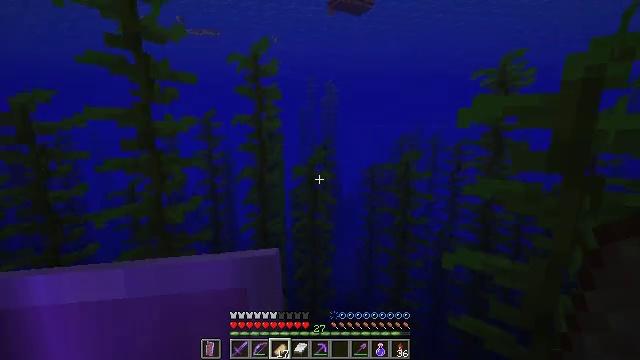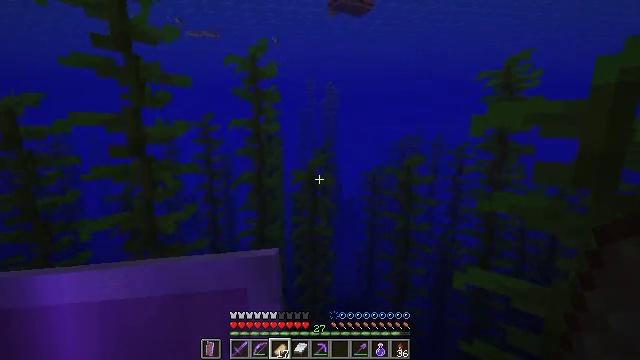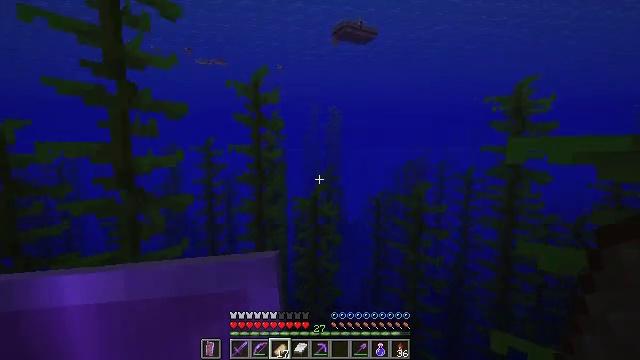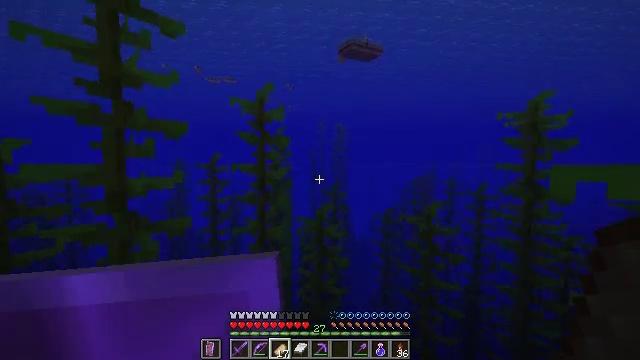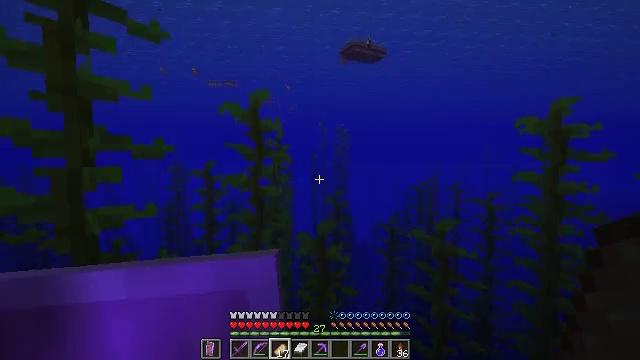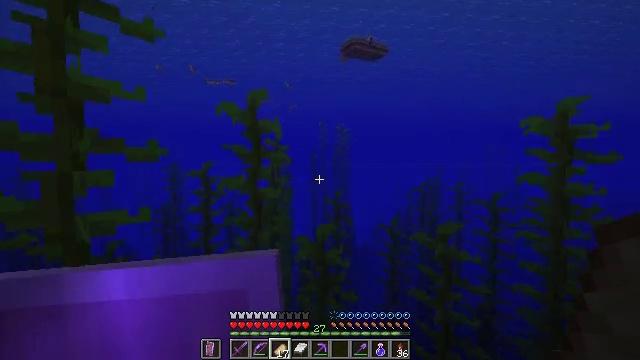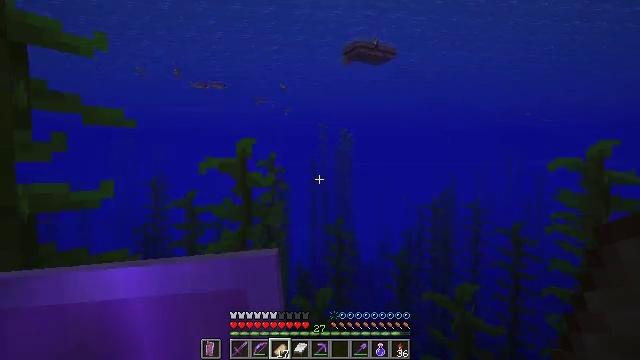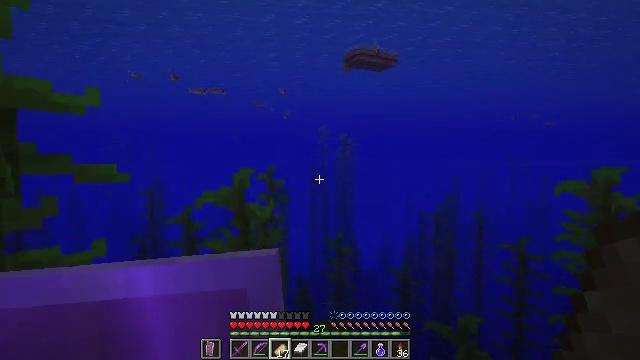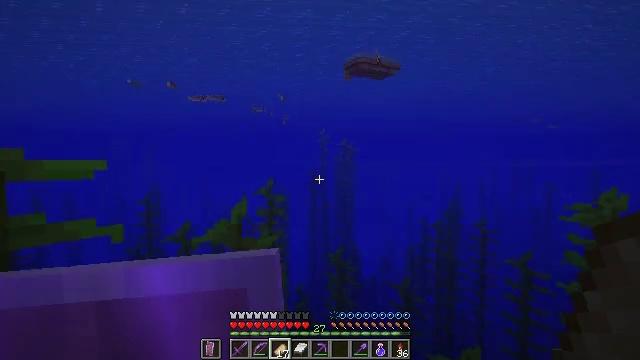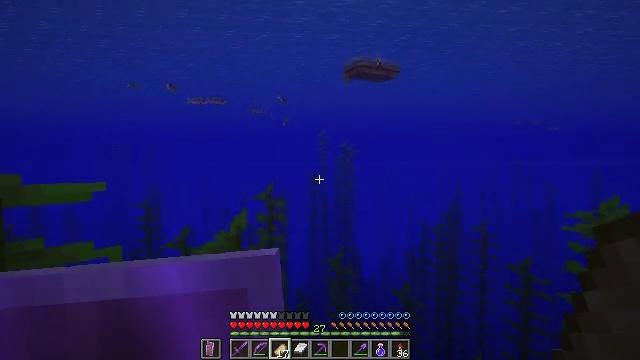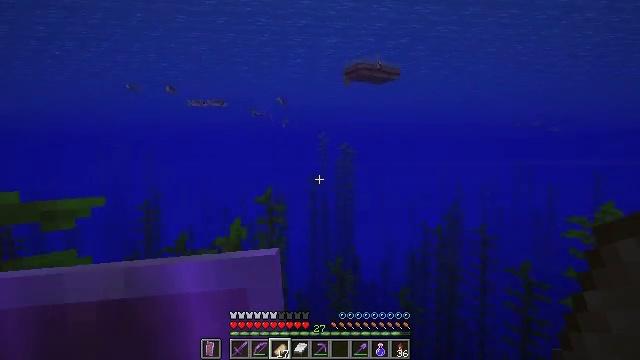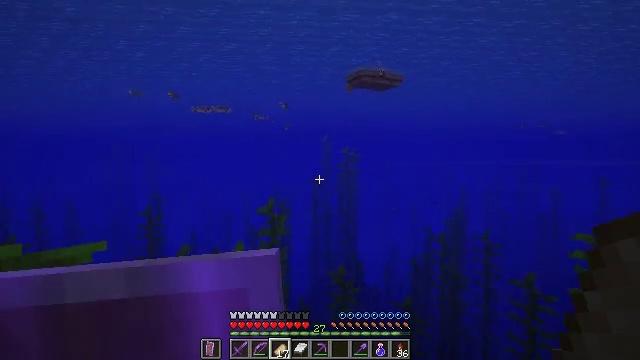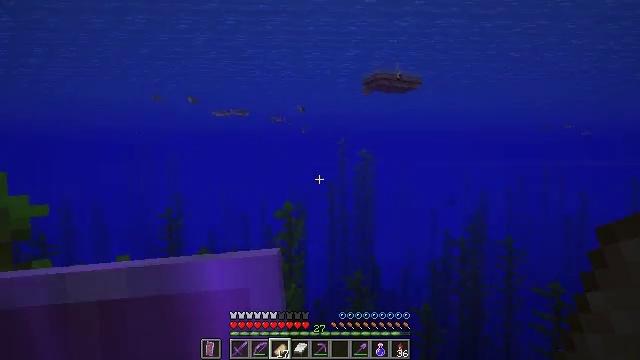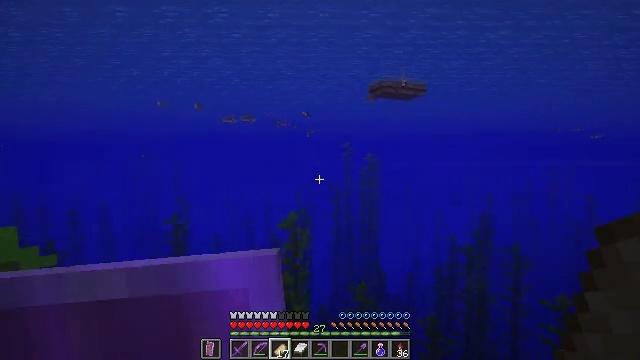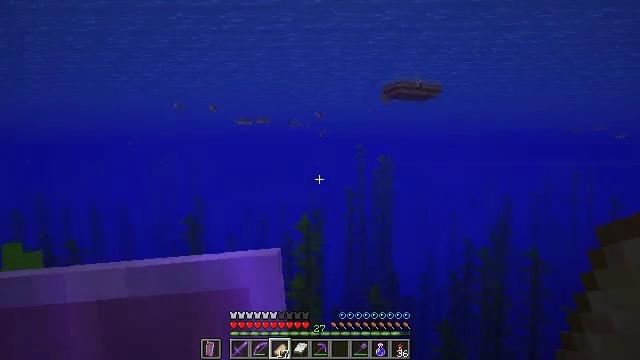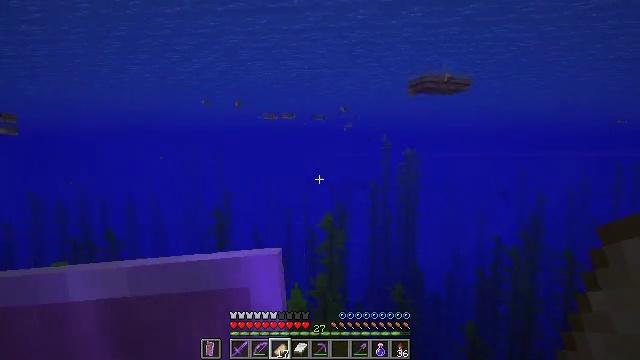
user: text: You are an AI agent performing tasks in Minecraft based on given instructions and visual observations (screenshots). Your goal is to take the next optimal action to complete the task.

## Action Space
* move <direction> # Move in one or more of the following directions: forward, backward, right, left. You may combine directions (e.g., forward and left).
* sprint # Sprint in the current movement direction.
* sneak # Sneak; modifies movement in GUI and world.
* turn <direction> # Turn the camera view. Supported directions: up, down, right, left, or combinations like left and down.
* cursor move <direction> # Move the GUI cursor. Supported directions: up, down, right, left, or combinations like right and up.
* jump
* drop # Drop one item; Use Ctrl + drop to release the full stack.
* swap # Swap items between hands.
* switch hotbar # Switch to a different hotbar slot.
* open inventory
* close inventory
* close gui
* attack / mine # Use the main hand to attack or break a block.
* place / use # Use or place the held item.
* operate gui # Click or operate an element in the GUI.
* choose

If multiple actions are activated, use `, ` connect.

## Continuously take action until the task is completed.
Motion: motion action
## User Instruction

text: Mine the polished granite block.
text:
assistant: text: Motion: move forward, sprint, jump
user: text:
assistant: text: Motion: move forward, sprint, turn up, jump
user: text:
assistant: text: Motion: move forward, sprint, turn left and up, jump
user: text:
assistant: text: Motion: sprint, jump
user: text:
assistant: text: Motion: sprint, jump
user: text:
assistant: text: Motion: sprint, jump
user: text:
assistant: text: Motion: sprint, jump
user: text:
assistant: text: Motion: sprint, jump
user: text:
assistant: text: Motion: sprint, jump
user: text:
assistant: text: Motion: sprint, jump
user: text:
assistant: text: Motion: sprint, jump
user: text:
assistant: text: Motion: sprint, turn left, jump
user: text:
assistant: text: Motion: sprint, jump
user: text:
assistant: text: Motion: sprint, turn left, jump
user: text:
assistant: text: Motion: sprint, turn left and down, jump
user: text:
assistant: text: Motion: sprint, turn left and down, jump
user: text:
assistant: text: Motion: sprint, turn left, jump
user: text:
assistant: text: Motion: move forward, sprint, jump
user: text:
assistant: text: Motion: move forward, sprint, jump
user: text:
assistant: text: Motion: move forward and move right, sprint, jump
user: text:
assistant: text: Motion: move forward and move right, sprint, jump
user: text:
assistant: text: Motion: move forward and move right, sprint, turn left, jump
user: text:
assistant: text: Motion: move forward and move right, sprint, turn left and down, jump
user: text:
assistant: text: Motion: move forward and move right, sprint, turn left and down, jump
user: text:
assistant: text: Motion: move forward and move right, sprint, turn left and down, jump
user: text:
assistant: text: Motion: move forward and move right, sprint, turn left and down, jump
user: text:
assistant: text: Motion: move forward and move right, sprint, turn left and down, jump
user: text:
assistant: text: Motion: move forward and move right, sprint, turn left and down, jump
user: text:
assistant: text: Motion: move forward and move right, sprint, turn left and down, jump
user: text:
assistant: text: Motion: move forward and move right, sprint, jump